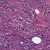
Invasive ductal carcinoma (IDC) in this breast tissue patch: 1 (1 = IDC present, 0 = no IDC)